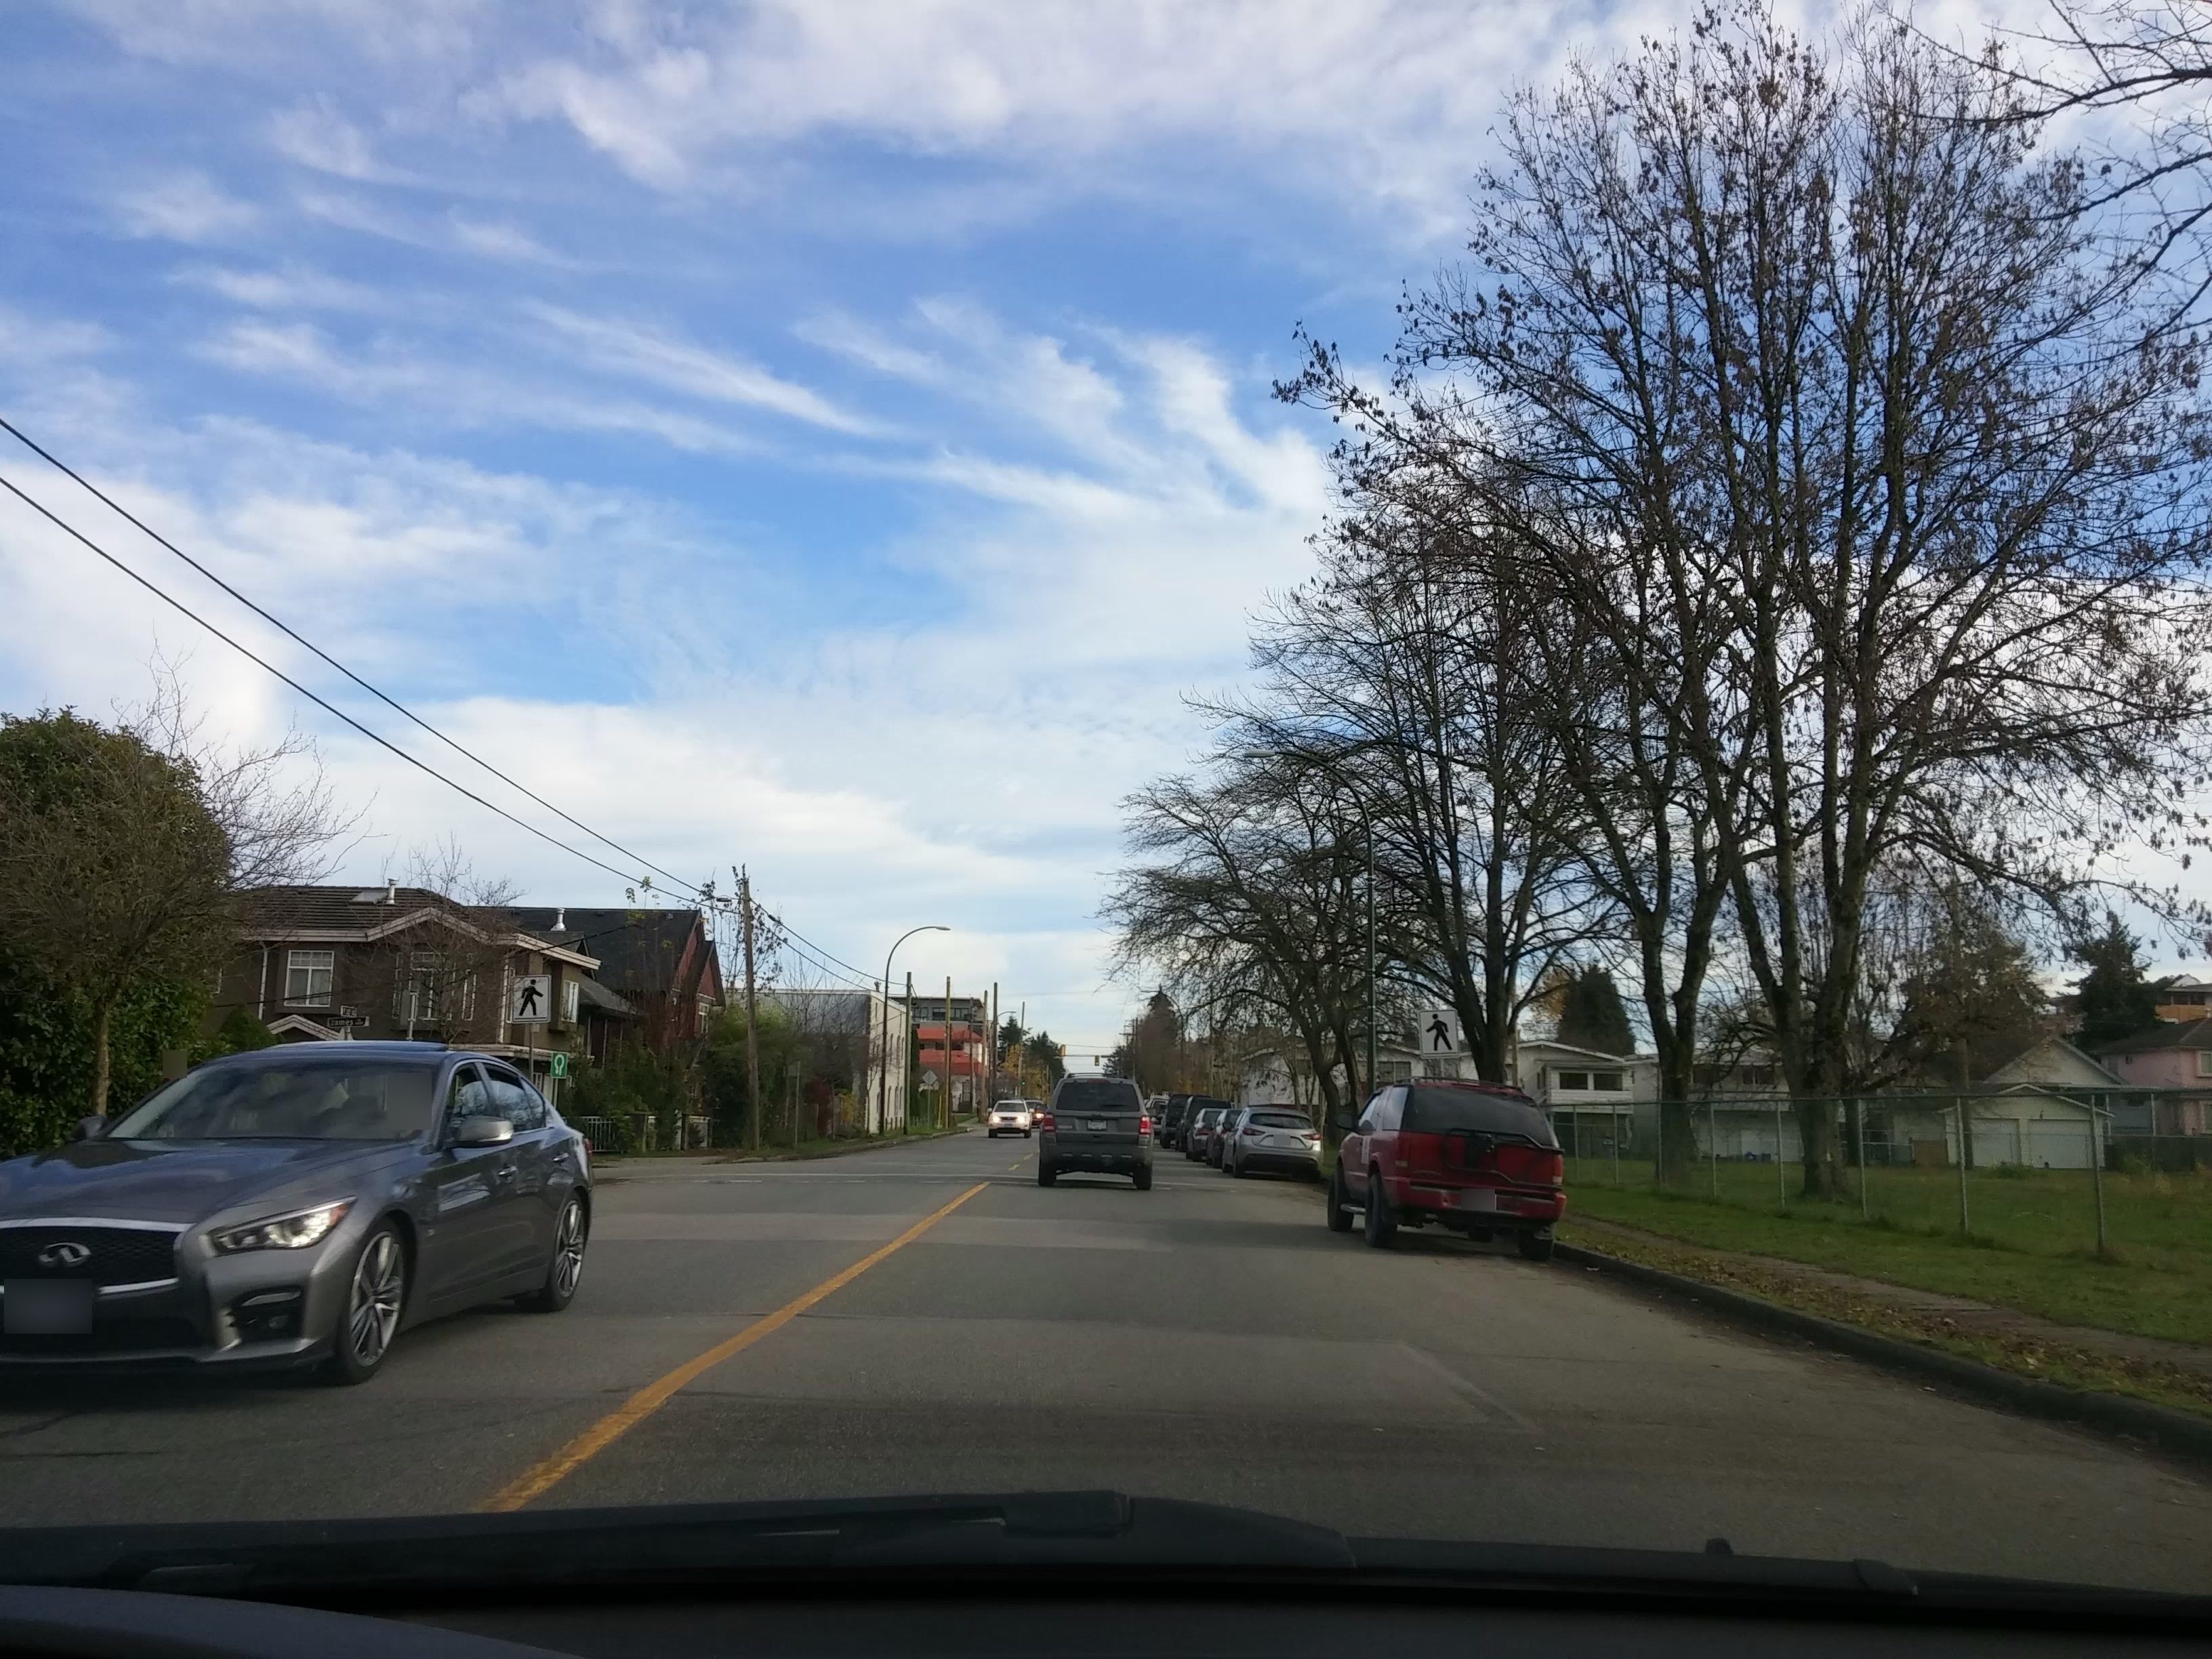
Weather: cloudy
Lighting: day
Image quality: good
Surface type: driving surface
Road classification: footway
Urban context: urban centre
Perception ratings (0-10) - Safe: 5.2, Lively: 6.66, Beautiful: 8.32, Boring: 3.73, Depressing: 2.94, Wealthy: 3.97